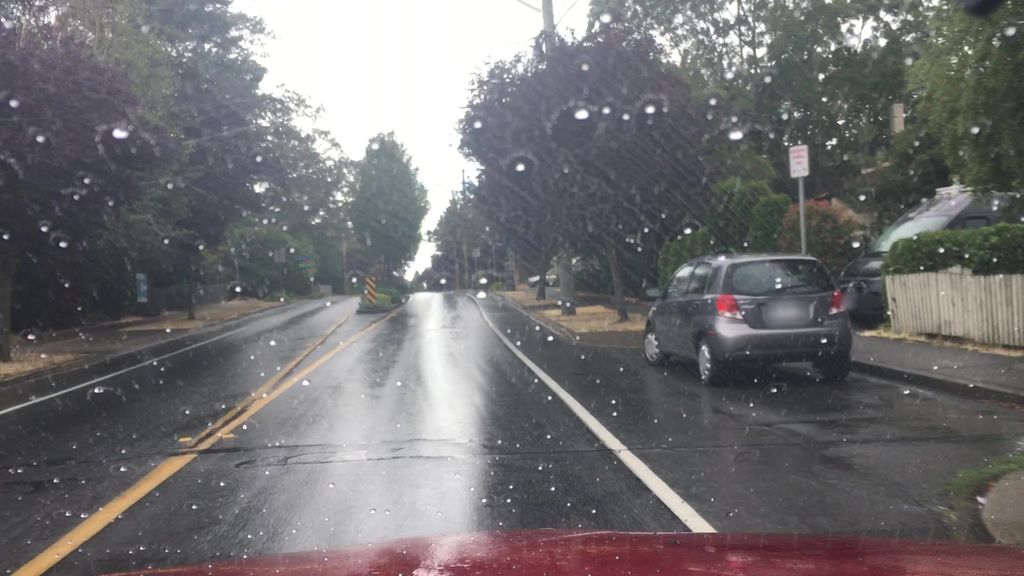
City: victoria